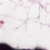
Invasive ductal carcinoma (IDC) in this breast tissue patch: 0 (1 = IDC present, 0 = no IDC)